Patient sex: F
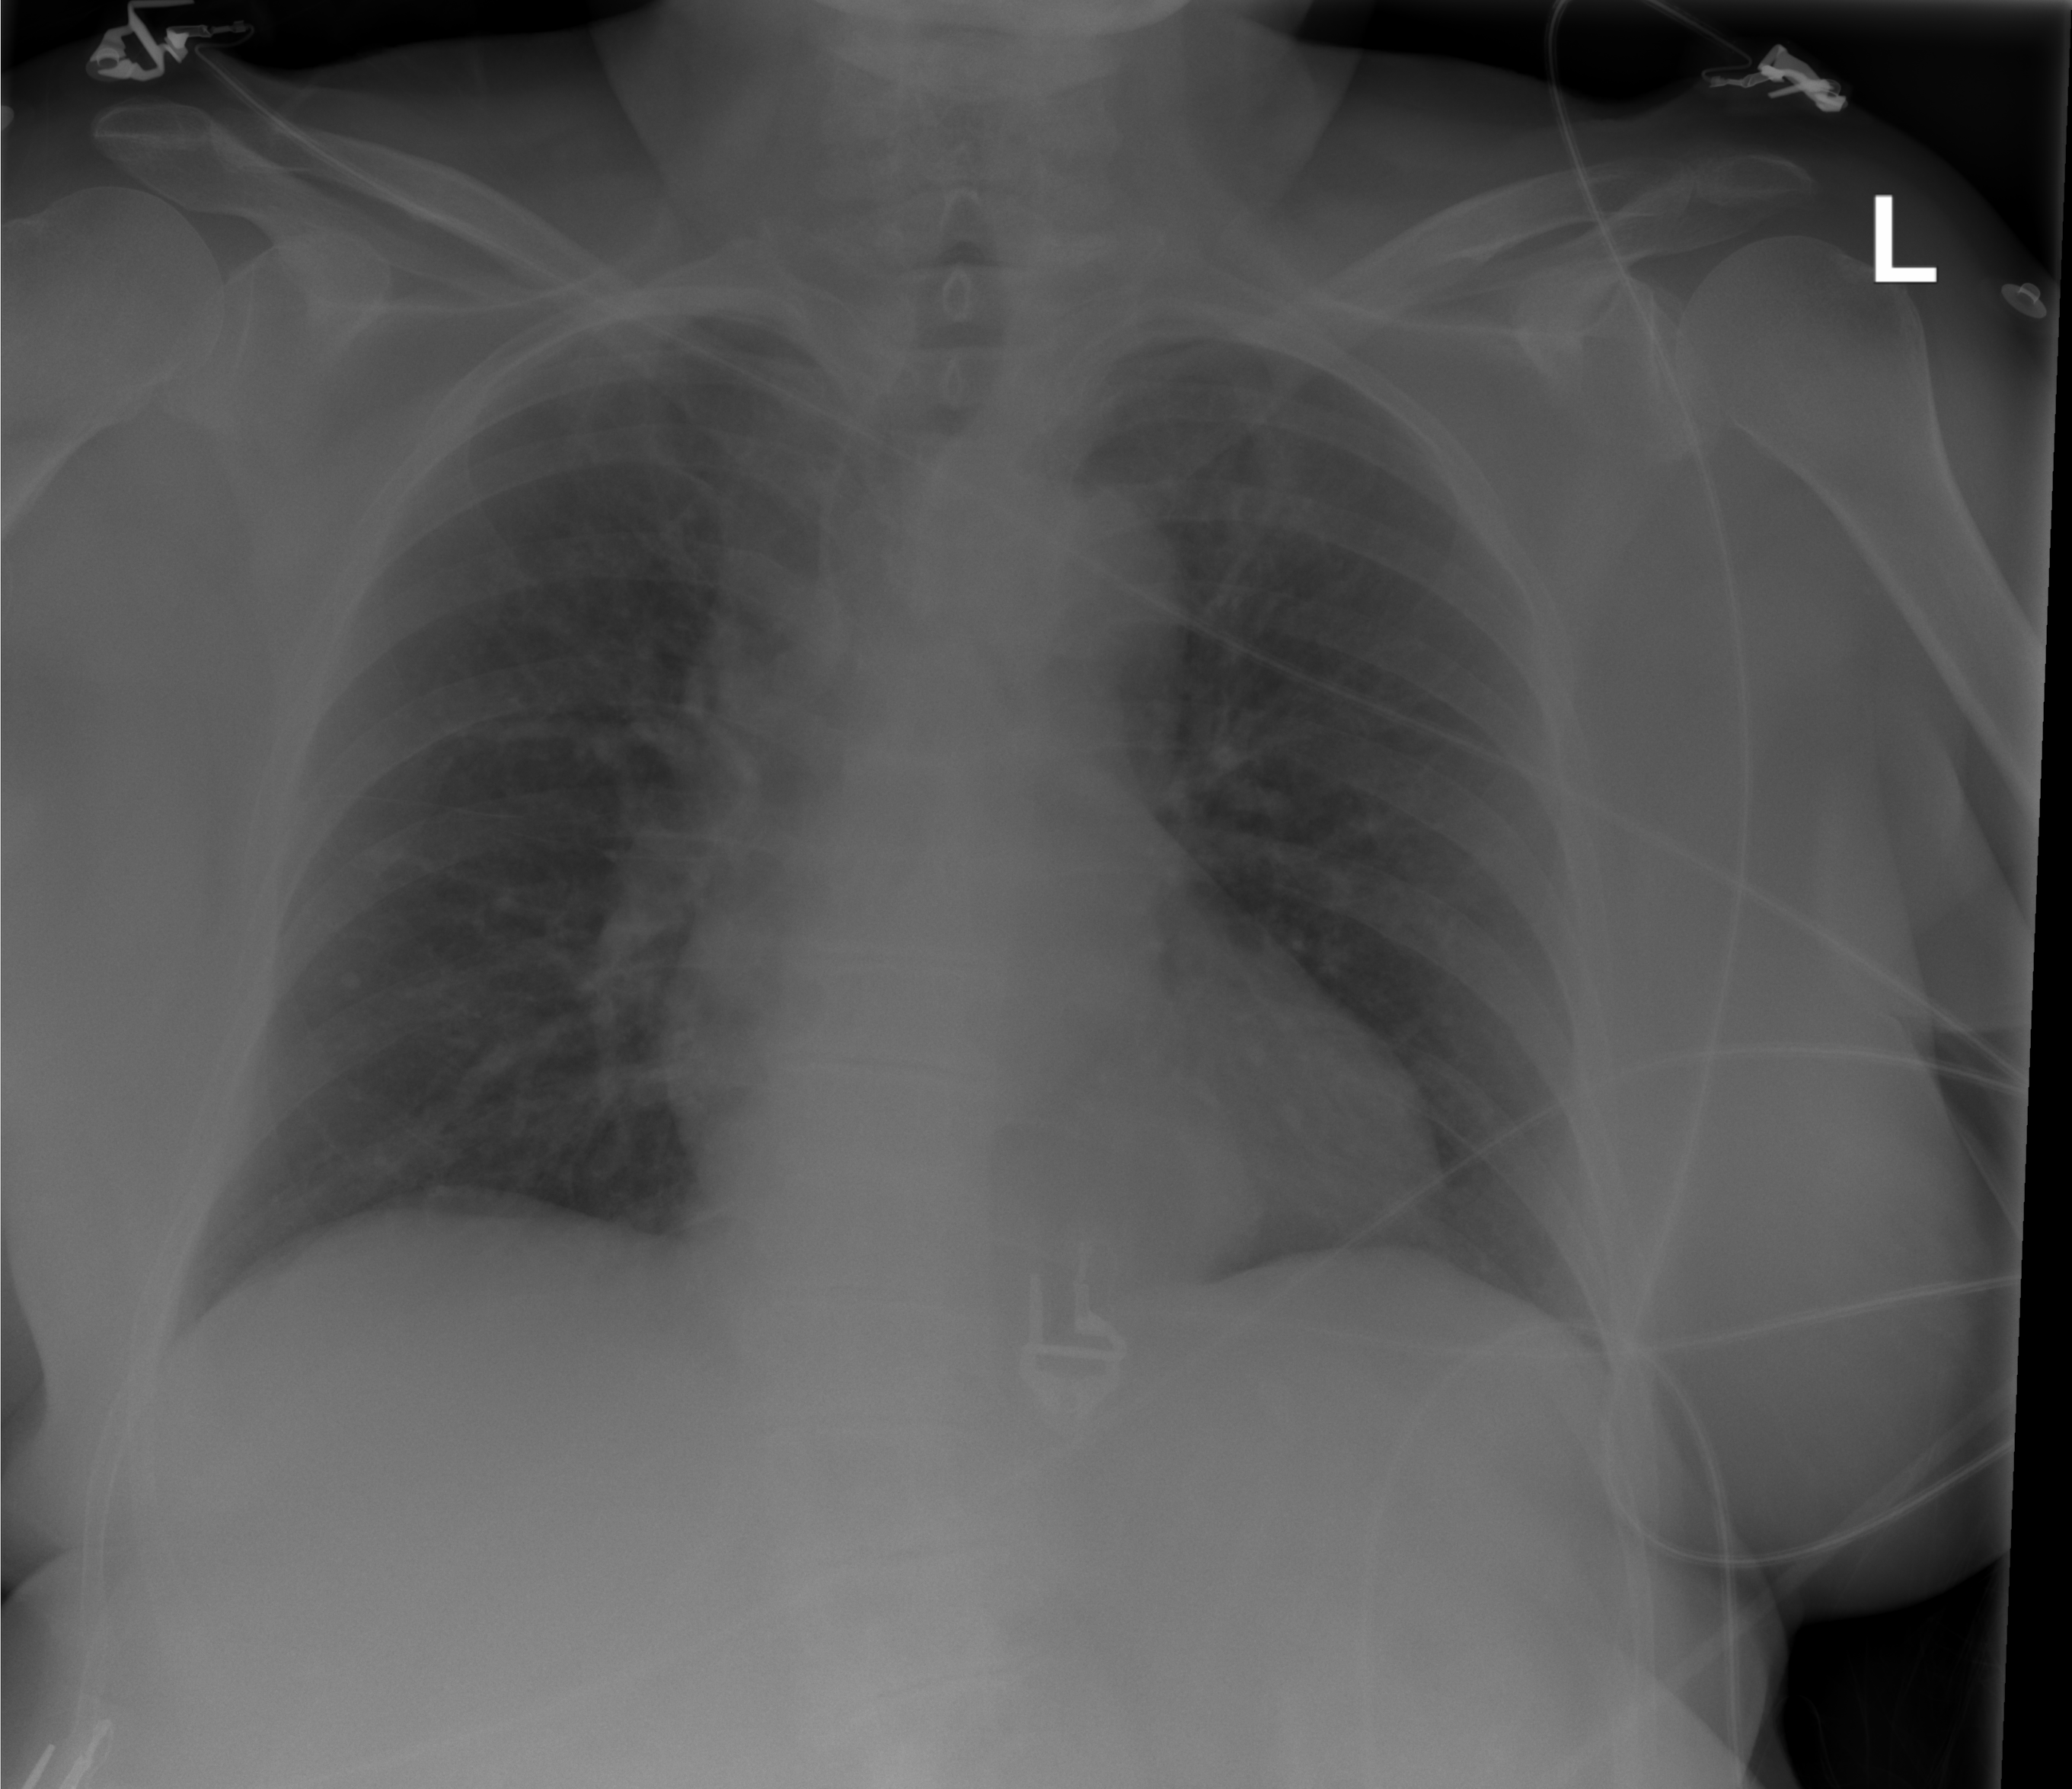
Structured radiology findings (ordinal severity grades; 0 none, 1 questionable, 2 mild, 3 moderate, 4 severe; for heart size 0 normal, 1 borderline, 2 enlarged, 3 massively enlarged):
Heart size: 0
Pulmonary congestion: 2
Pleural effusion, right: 0
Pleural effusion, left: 0
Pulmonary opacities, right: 0
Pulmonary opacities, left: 0
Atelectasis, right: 0
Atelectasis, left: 0